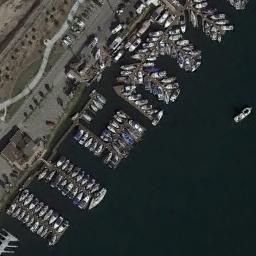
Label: harbor